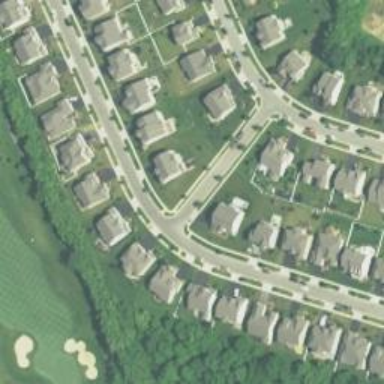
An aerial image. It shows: Residential road.